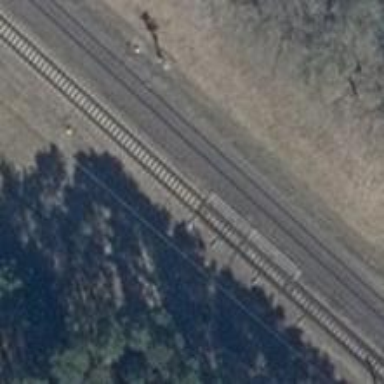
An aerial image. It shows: Railway with electrified contact lines.